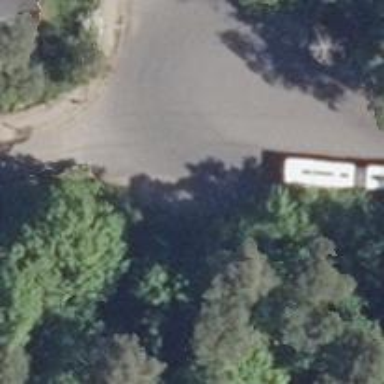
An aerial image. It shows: Turning circle on the road.